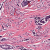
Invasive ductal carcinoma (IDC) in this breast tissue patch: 1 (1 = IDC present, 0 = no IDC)